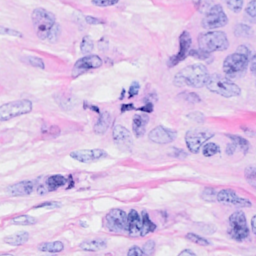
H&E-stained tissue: Breast